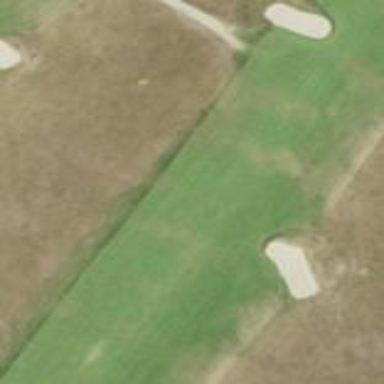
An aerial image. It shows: Golf fairway surrounded by grass.